The plot is a Morlet-wavelet scalogram of a rotor-rig vibration measurement. Classify the rotor condition as one of: normal, misalignment, unbalance, looseness.
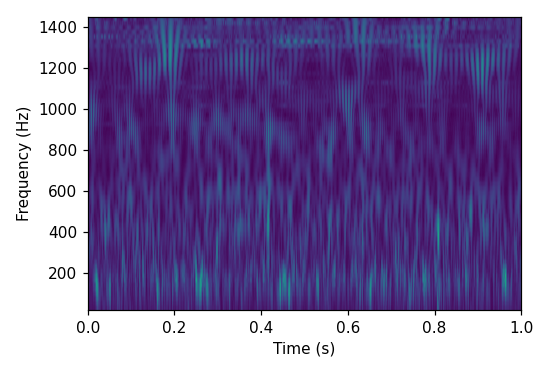
Answer: normal